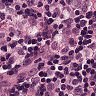
Metastatic tissue present: yes